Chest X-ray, PA view. Patient: 52 years old, sex F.
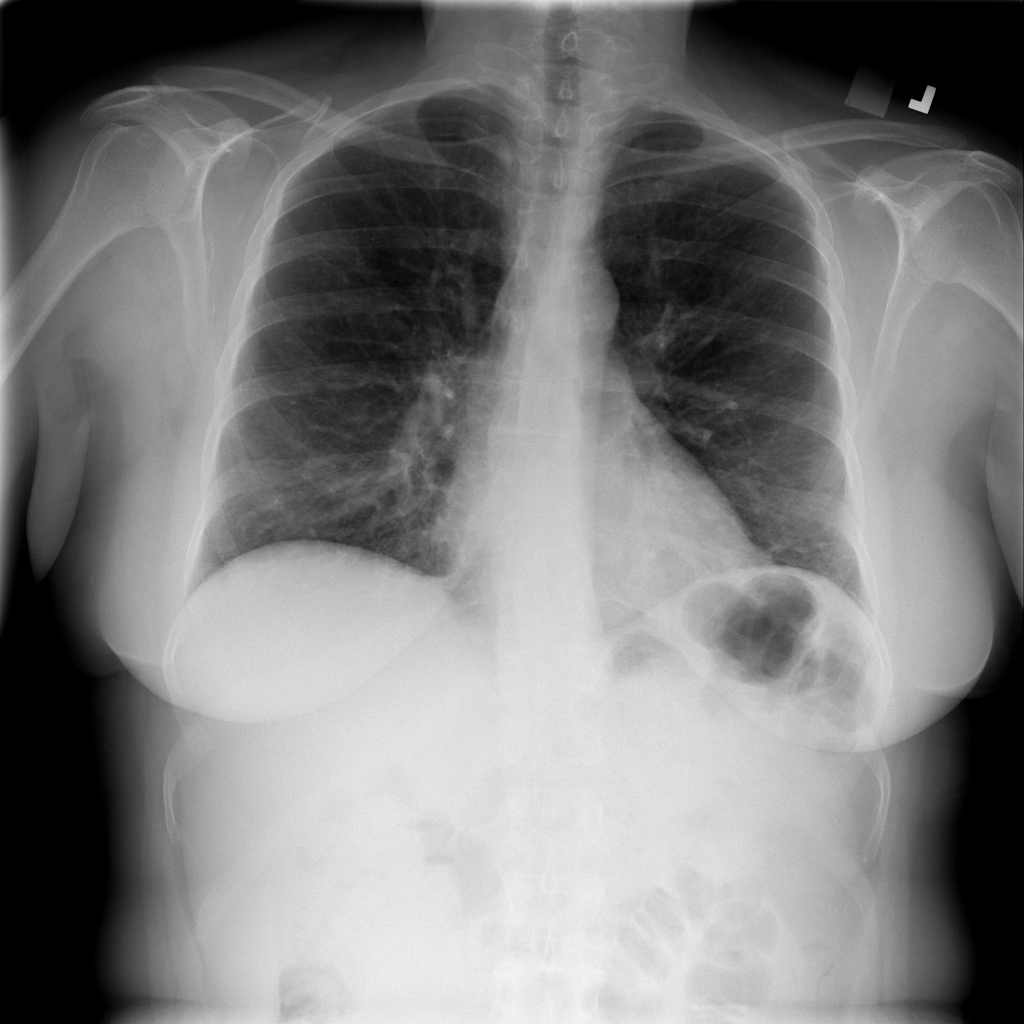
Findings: No Finding